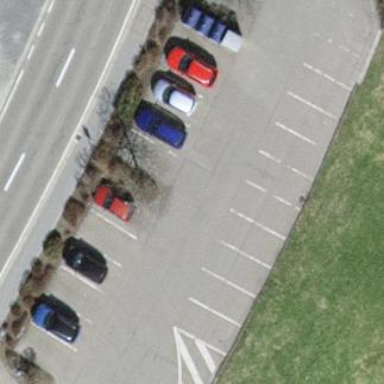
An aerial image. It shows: Paved parking area.